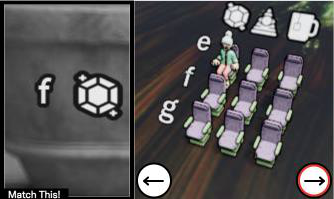
Task: seats
Answer: no